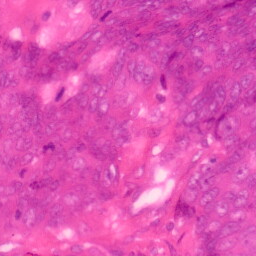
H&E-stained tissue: Colon